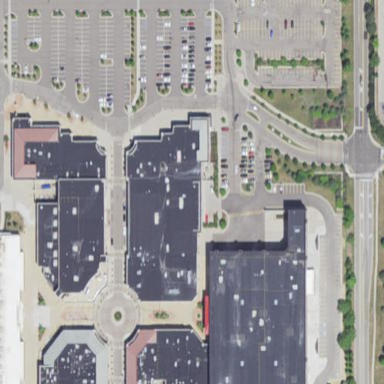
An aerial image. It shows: Mall building.